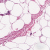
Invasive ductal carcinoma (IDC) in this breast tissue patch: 0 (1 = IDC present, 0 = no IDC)